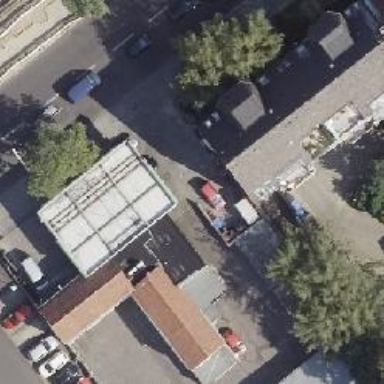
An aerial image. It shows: Fuel station.